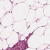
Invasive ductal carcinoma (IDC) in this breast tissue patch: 0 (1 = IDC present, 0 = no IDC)